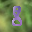
Label: 8